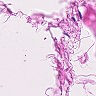
Metastatic tissue present: no